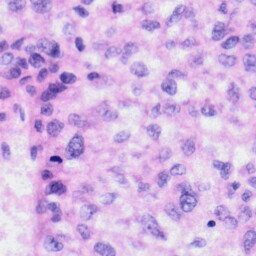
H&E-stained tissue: Liver